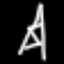
Label: The Eiffel Tower